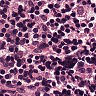
Metastatic tissue present: no